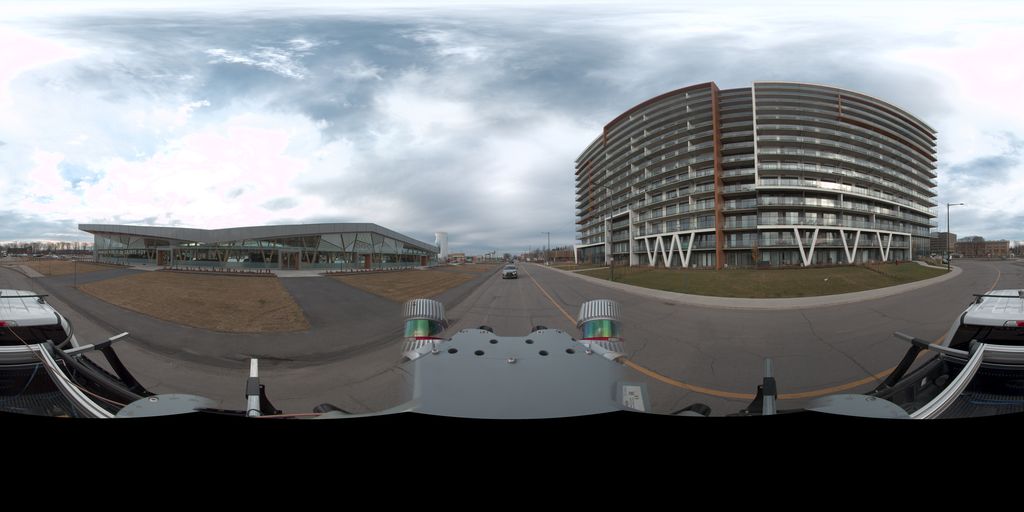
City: quebec_city